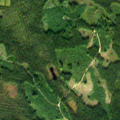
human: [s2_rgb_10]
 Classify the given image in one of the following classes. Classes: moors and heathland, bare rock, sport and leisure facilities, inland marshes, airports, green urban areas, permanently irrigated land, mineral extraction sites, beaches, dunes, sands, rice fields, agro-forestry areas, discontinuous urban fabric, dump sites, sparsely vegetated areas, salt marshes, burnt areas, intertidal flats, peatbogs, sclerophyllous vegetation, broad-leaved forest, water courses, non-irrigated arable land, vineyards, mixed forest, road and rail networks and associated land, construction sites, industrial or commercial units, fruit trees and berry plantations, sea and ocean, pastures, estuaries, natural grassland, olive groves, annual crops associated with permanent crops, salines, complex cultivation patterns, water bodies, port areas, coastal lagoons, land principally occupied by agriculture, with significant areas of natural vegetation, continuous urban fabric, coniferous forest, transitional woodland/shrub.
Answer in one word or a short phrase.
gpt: non-irrigated arable land, coniferous forest, transitional woodland/shrub